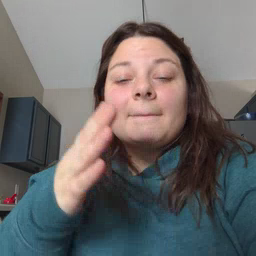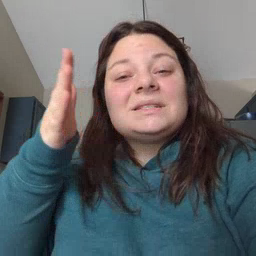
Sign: beside